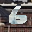
Label: 6